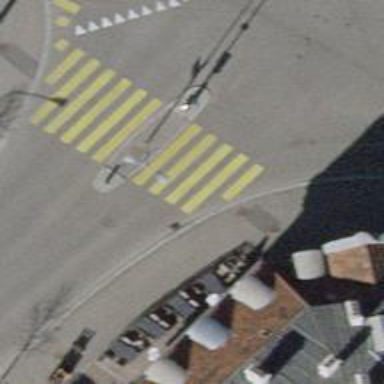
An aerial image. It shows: Uncontrolled zebra crossing with central island.